Question: Custom drawing in Gtk3 with Cairo is explained in <URL>
Here 'draw_brush' in the handler for motion-notify-event draws small rectangles as the mouse is dragged. In the original code there is no other drawing. Suppose I draw a filled blue rectangle in 'draw_cb' by adding the following code:
'''
cairo_set_source_rgb(cr,0.1,0.1,0.8);
cairo_rectangle(cr,80,80,50,50);
cairo_fill(cr);
'''
and similarly another filled red rectangle in 'clear_surface' which is called from 'configure_event_cb', I get a strange behavior where the blue rectangle is not over-written by draw-brush, but the red rectangle gets over-written, as seen in the picture below:

Can anyone explain this behavior so that I can correctly make custom drawings in the application I am developing.
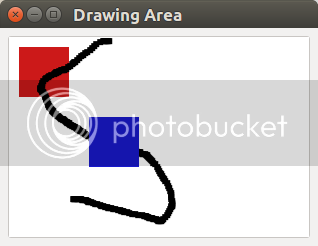
Answer: So, in 'clear_surface' / 'configure_event_cb', you draw to 'surface', which is also the surface where the brush draws to. Since the brush is drawn later, it ends up ontop of the red rectangle that you draw here.
In 'draw_cb', this temporary surface that is used for the drawing is copied to the screen. If you draw a blue rectangle afterwards to the screen, this blue rectangle ends up ontop of what you drew before.
So basically: The reason is the two different targets for drawing that are used here. One is the "actual stuff" on screen, which can disappear at any time. The other is an internal surface created in 'configure_event_cb' that does not go away unexpectedly.